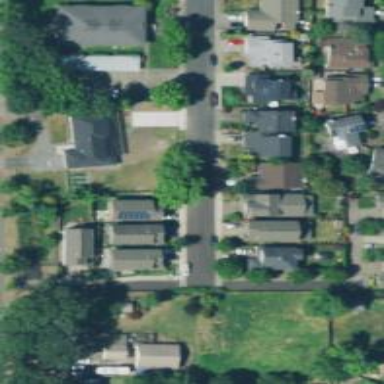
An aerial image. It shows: Residential road with sidewalk on the left side.